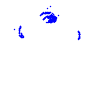
Particle: pion